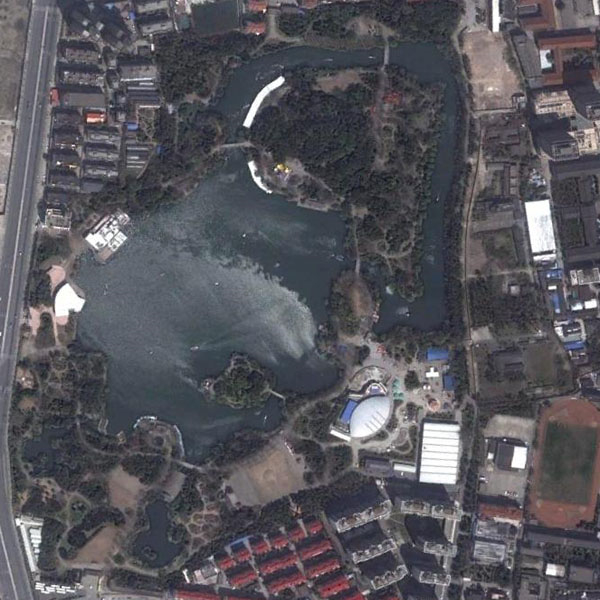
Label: Park